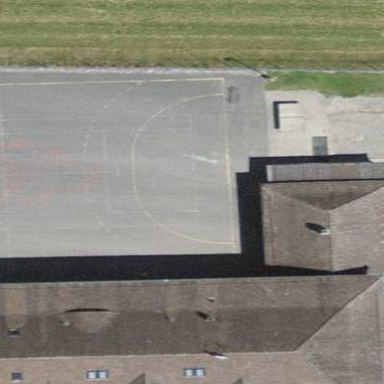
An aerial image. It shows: School building.